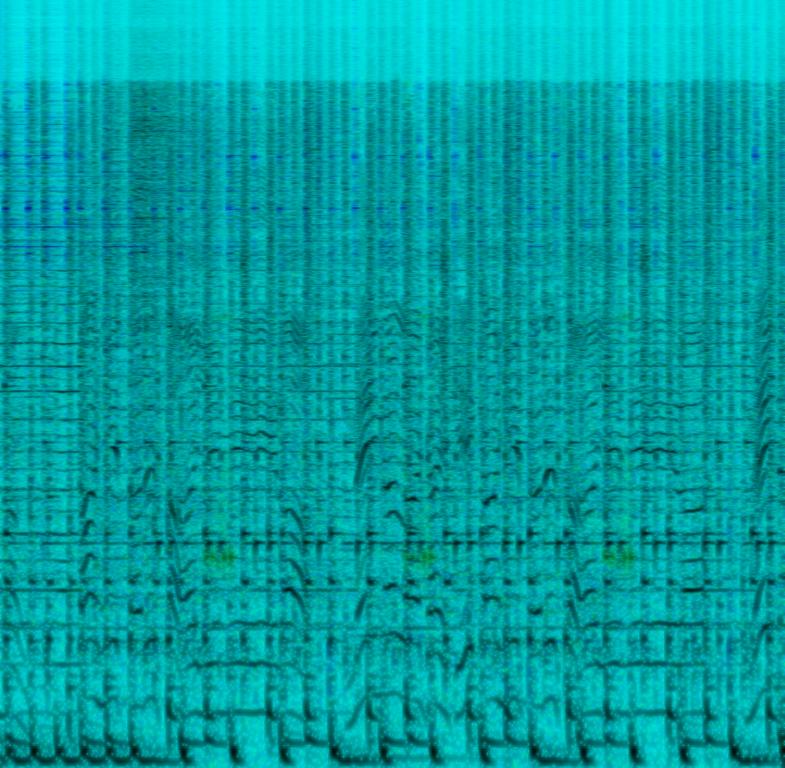
This is a remix of an Indian folk music piece. There is a male vocalist singing melodically and passionately. The rhythmic background is full of percussive elements that were emphasized by the use of electronic drums. The atmosphere is lively and jovial. This piece could be played in dance parties and also in contemporary dancing courses as an accompaniment piece.